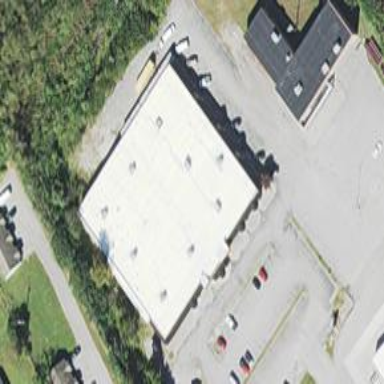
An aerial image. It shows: Fitness center building.